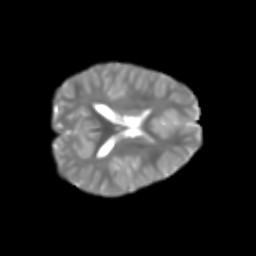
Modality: T2w
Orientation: axial
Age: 7
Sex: male
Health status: healthy